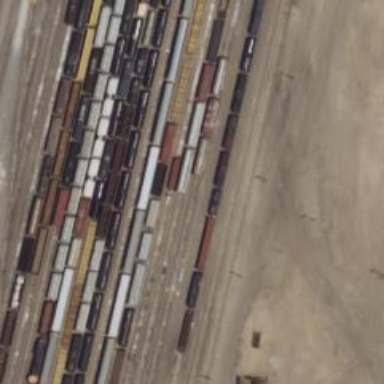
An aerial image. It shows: Railway yard in service.